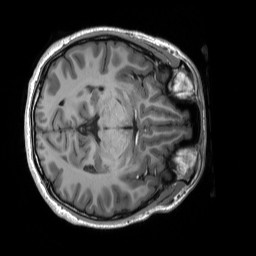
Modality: T1w
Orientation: axial
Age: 21
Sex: female
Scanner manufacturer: siemens
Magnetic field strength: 3 T
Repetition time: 2.53 s
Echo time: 0.00227 s